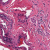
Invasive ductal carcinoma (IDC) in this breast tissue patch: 0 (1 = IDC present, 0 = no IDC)